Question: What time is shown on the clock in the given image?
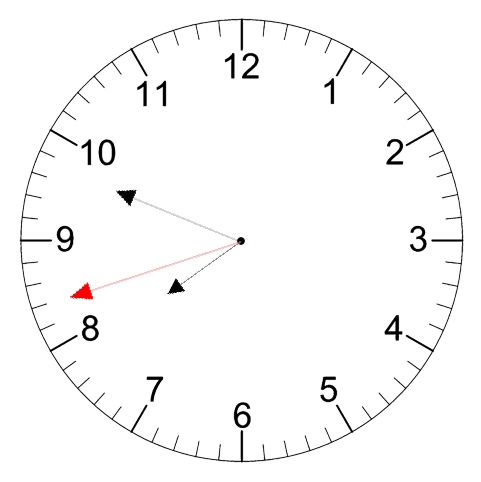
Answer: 07:48:42